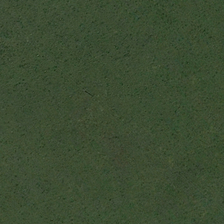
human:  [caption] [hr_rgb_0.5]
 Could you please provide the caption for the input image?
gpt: here we can see a dense meadow with black shadows shedded here .

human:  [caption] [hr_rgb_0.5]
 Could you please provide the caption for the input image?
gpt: there are some black points in the meadow .

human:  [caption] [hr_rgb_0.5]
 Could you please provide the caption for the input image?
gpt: we can see a green meadow .

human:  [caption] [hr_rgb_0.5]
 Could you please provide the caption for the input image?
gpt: we can see a green meadow .

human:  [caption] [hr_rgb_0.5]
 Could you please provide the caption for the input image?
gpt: it is a piece of green meadow .